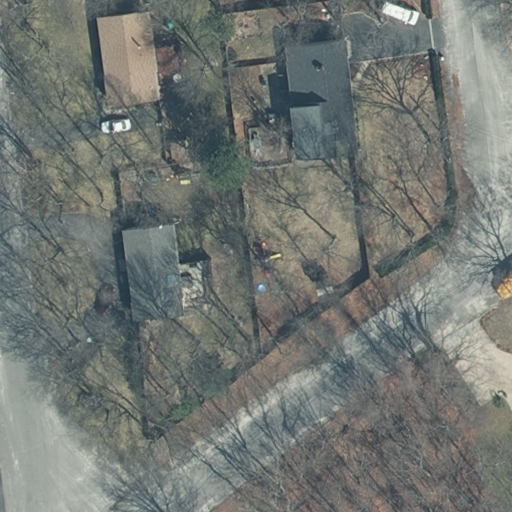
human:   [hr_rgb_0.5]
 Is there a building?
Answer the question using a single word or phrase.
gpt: yes

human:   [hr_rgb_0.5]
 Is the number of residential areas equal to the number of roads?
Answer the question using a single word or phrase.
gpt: no

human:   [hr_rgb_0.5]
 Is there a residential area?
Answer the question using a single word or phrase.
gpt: yes

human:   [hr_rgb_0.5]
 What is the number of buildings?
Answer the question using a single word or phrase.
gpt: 3

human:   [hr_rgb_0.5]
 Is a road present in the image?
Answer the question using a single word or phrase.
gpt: yes

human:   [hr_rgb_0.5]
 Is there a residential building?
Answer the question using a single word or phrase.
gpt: yes

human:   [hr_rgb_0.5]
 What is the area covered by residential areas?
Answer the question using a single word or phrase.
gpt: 10656m2

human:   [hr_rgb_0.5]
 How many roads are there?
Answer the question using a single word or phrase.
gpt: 3

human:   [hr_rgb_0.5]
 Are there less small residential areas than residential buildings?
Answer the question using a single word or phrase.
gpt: yes

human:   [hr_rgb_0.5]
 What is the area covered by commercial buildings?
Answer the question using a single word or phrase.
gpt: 0m2

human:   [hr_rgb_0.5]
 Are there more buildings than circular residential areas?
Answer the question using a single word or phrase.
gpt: yes

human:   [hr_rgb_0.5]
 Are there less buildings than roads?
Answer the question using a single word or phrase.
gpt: no

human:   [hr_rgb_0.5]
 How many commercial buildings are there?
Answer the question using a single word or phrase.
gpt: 0

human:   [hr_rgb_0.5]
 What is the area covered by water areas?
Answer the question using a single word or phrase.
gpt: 0m2

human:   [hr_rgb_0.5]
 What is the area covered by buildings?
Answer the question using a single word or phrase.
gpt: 745m2

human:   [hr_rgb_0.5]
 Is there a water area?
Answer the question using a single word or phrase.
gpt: no

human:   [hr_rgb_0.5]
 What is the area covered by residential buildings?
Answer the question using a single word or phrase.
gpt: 745m2

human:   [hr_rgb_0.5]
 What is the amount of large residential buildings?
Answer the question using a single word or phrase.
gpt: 0

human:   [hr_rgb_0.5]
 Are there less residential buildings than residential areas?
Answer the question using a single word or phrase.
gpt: no

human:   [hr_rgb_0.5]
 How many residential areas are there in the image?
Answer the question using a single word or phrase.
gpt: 1

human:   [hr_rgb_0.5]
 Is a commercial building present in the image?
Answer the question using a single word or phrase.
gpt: no

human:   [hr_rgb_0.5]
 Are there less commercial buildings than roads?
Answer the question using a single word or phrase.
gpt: yes

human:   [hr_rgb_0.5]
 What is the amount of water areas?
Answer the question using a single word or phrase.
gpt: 0

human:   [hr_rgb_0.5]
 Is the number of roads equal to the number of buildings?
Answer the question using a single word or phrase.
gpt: yes

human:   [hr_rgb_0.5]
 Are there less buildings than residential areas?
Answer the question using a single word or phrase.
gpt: no

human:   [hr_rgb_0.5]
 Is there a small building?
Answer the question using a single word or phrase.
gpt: no

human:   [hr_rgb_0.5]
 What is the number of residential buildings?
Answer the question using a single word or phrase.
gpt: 3

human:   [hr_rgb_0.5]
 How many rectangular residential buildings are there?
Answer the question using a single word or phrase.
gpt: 2

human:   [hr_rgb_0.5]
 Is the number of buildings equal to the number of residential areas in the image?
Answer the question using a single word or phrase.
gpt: no

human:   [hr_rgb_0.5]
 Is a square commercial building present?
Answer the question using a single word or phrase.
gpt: no

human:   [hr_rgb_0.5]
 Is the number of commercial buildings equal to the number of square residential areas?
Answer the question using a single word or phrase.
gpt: yes

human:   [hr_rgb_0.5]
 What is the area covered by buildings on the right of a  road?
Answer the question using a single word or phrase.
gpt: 745m2

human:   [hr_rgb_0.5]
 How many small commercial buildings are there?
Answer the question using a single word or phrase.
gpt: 0

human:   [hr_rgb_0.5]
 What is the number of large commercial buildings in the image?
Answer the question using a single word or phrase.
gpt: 0

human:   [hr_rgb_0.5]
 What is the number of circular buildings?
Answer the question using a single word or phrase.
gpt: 0

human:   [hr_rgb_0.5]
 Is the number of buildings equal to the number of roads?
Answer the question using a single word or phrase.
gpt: yes

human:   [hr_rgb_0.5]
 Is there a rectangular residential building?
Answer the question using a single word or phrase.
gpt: yes

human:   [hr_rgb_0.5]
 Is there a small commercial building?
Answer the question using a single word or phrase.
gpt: no

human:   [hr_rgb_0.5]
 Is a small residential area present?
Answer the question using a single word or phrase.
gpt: no

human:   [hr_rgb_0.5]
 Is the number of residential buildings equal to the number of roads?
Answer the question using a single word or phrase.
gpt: yes

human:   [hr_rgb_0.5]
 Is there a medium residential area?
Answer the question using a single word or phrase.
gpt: no

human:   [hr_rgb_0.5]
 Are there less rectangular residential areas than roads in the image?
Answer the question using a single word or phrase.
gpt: yes

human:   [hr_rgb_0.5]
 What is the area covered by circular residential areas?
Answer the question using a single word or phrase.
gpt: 0m2

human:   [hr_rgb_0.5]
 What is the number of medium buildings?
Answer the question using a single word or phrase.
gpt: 3

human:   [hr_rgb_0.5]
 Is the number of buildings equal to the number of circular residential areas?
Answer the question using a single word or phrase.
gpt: no

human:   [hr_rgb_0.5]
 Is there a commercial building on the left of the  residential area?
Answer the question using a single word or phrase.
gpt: no

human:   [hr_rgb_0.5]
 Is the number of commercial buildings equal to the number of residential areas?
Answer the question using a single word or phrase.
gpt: no

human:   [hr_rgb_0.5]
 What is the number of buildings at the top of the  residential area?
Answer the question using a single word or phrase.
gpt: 0

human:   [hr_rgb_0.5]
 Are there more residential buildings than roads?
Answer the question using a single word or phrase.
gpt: no

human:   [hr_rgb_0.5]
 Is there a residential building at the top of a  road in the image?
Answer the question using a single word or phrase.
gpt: yes

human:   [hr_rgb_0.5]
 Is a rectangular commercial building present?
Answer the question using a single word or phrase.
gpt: no

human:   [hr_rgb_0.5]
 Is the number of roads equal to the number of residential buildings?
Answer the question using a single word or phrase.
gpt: yes

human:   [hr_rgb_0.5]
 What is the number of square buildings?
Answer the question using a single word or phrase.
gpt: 0

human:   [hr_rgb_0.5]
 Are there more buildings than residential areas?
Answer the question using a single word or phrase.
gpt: yes

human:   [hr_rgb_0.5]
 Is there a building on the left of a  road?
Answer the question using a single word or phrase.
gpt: yes

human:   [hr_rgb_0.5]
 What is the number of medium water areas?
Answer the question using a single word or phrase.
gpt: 0

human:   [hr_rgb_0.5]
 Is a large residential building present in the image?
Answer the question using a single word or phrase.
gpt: no

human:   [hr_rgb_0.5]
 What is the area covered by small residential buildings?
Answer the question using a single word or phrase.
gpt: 0m2

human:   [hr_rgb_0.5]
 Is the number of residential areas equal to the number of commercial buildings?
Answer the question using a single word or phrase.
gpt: no

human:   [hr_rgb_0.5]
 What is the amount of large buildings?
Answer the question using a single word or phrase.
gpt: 0

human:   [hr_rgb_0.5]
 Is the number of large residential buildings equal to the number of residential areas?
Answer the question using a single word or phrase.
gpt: no

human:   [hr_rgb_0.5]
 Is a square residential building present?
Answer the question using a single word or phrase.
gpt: no

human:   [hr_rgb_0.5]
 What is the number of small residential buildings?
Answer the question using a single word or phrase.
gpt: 0

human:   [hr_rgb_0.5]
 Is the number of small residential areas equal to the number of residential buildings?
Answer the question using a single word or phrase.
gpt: no